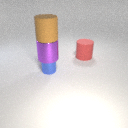
small blue metal cylinder below large brown rubber cylinder